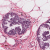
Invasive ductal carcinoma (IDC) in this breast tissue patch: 0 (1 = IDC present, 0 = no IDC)